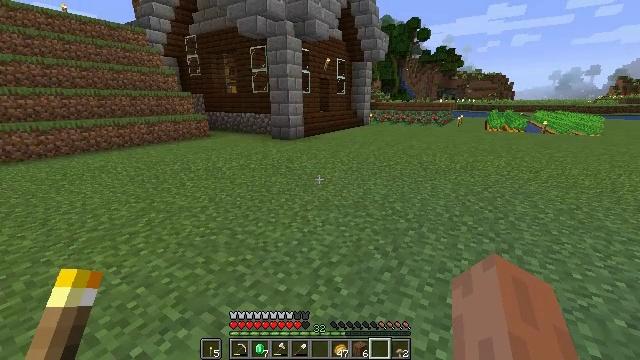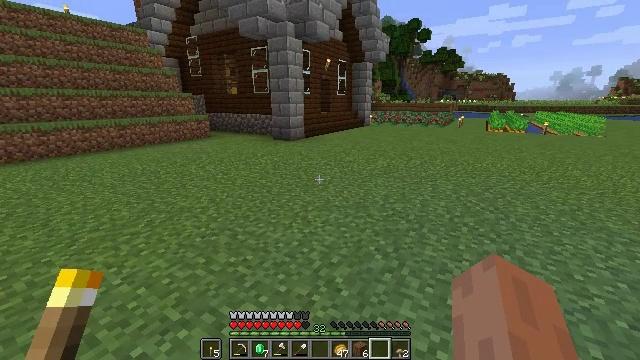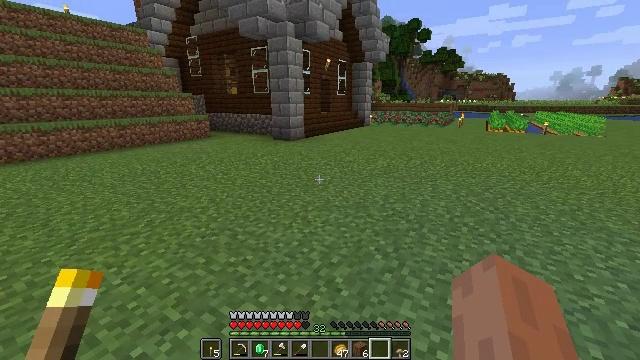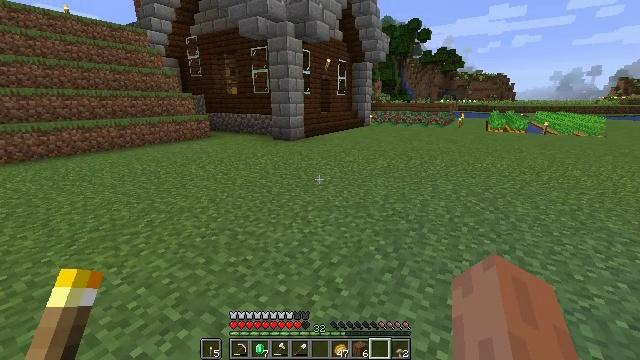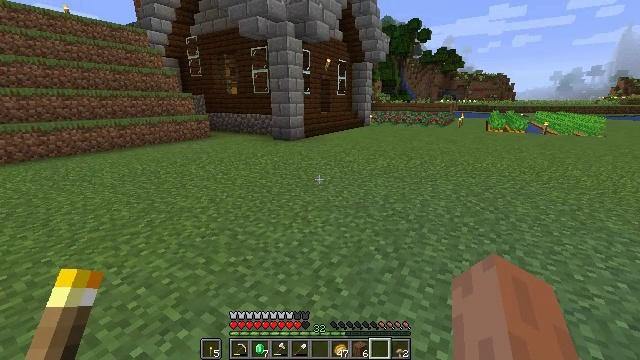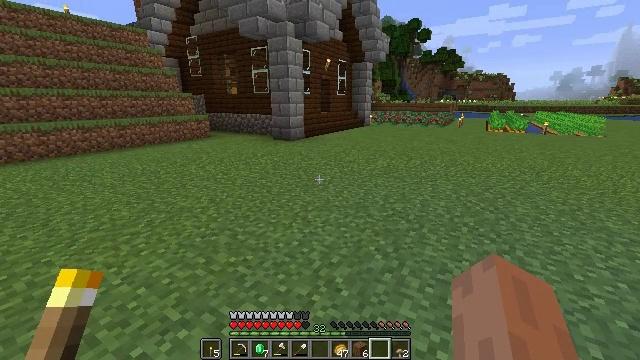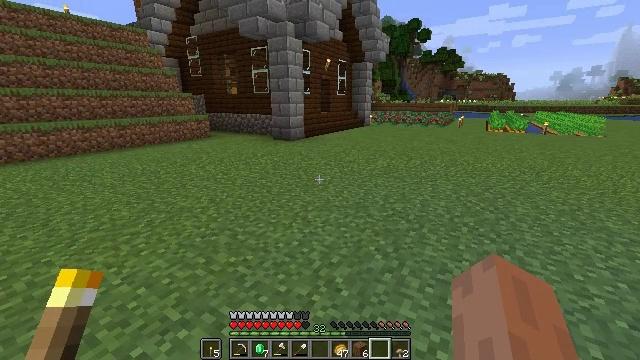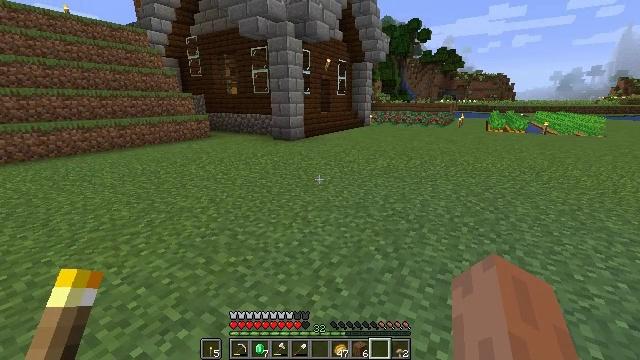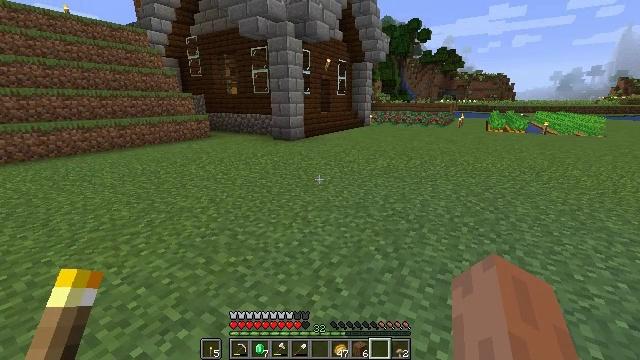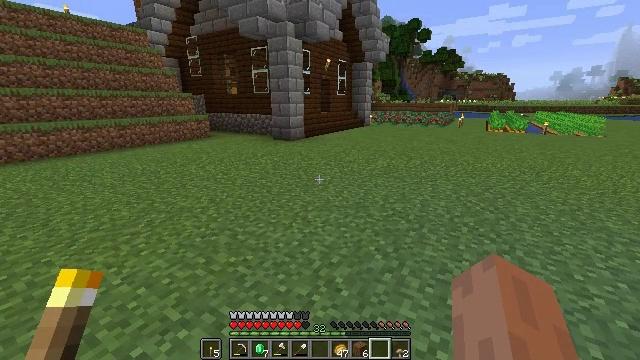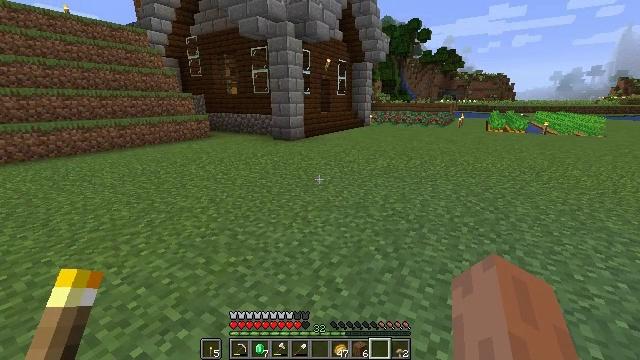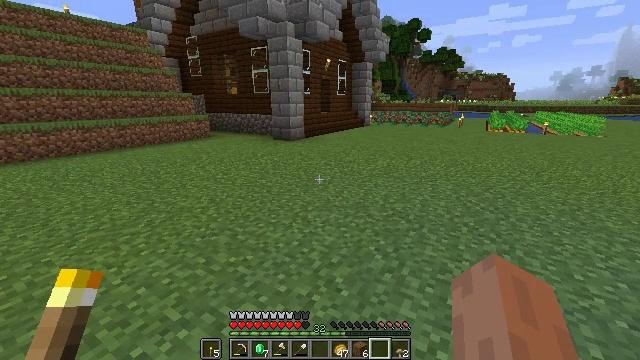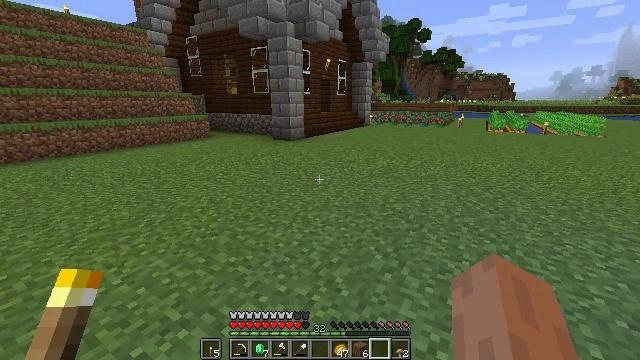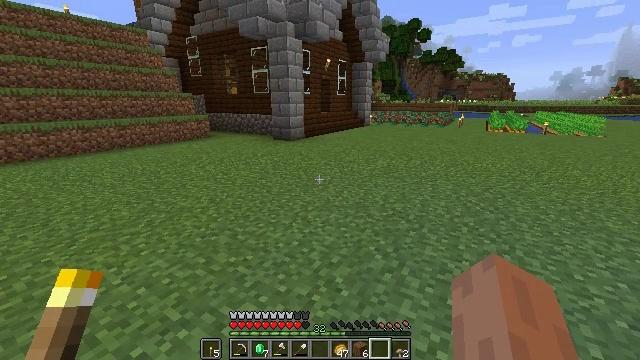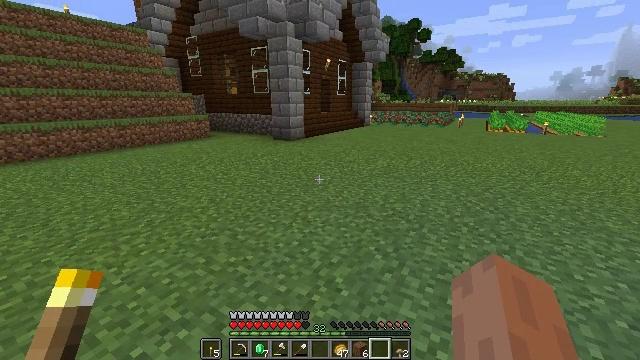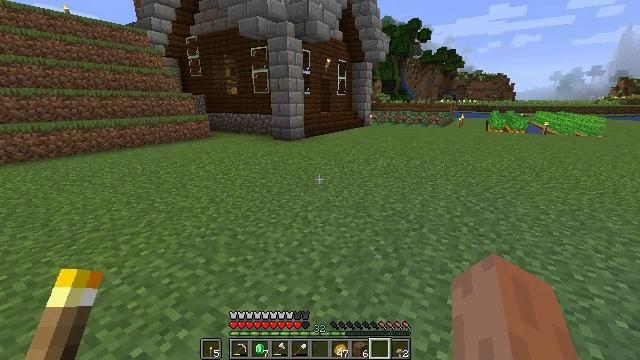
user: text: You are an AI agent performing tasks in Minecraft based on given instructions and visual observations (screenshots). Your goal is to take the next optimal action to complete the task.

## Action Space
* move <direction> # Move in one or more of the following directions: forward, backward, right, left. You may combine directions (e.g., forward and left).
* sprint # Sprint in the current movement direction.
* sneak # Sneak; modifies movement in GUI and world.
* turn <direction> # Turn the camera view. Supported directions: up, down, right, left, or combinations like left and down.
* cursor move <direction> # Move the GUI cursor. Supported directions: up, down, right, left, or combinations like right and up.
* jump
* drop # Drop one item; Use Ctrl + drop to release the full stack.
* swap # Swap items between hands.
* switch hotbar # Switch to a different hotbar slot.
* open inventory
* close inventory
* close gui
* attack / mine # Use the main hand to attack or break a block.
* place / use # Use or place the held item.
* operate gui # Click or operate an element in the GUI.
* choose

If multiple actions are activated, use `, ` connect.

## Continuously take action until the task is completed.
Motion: motion action
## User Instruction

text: Arrange planks in a stair shape to craft spruce stairs.
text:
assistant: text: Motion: no_op
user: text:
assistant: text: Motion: no_op
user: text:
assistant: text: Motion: no_op
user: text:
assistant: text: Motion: no_op
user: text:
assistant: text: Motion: no_op
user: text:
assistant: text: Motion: no_op
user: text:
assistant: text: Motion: no_op
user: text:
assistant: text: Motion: no_op
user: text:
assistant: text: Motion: no_op
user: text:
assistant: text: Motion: no_op
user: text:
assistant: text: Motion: no_op
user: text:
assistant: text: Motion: no_op
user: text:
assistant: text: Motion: no_op
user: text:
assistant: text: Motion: no_op
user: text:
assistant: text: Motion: no_op
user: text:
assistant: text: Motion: no_op
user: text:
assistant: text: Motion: no_op
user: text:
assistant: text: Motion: no_op
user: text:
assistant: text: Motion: no_op
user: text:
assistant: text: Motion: no_op
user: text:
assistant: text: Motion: no_op
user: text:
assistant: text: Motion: no_op
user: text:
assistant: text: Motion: no_op
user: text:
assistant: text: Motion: no_op
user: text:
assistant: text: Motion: no_op
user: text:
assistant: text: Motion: no_op
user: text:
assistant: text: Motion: no_op
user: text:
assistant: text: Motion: no_op
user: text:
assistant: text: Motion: no_op
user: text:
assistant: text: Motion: no_op